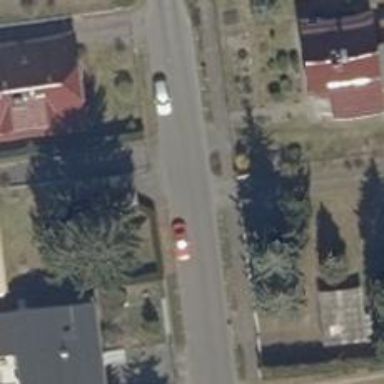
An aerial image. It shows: Asphalt road in residential area.